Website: apple
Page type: customer-info-address
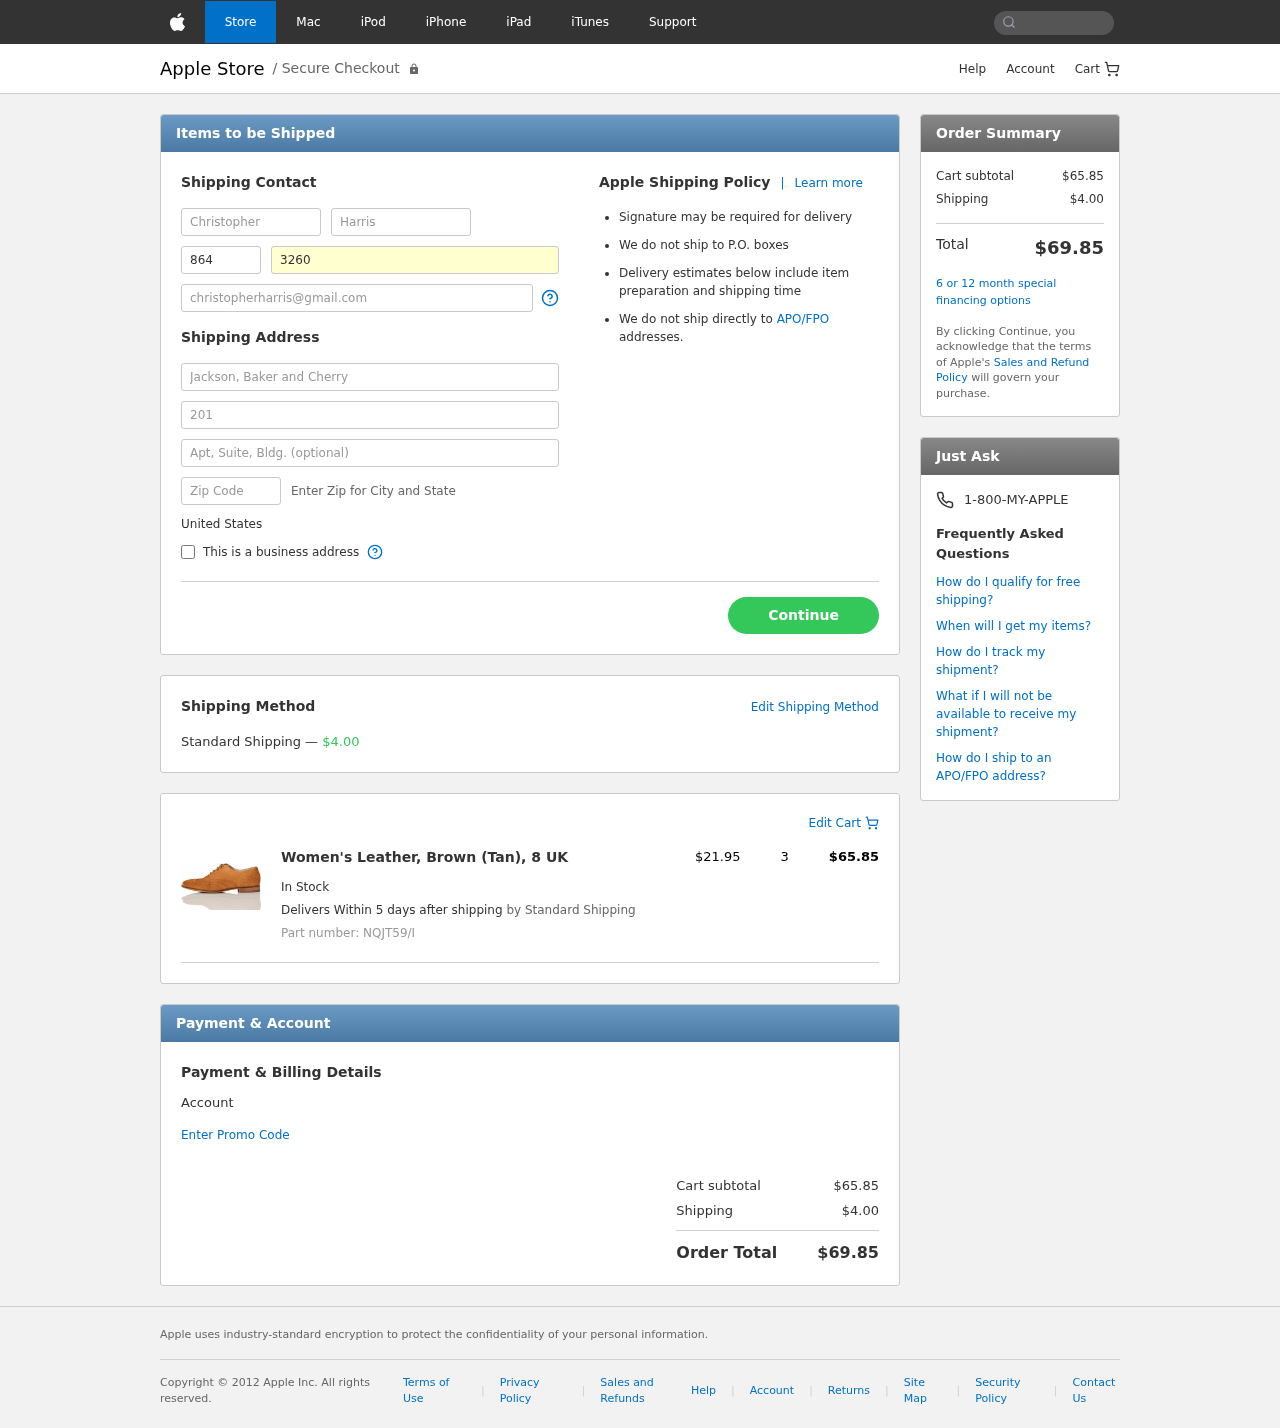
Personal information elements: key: PII_COUNTRY
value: United States
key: PII_FIRSTNAME
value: Christopher
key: PII_LASTNAME
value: Harris
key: PII_PHONE_AREA
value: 864
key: PII_PHONE_LINE
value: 3260
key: PII_EMAIL
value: christopherharris@gmail.com
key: PII_COMPANY
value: Jackson, Baker and Cherry
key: PII_STREET
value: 20140 Dustin Club
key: PII_STREET2
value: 3045 John Village Apt. 477
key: PII_POSTCODE
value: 97621
Product elements: key: PRODUCT1_NAME
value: Women's Leather, Brown (Tan), 8 UK
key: PRODUCT1_PRICE
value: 21.95
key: PRODUCT1_QUANTITY
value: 3
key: PRODUCT1_SKU
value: NQJT59/I
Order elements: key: ORDER_SHIPPING_COST
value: $4.00
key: ORDER_ITEM_TOTAL
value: $65.85
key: ORDER_SUBTOTAL
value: $65.85
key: ORDER_TOTAL
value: $69.85